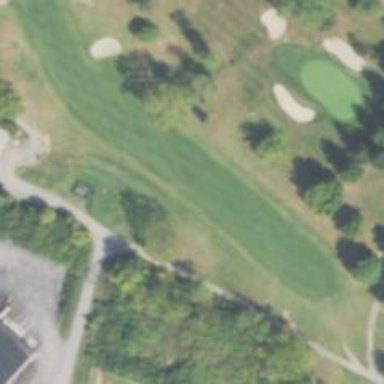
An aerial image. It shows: View of golf hole.